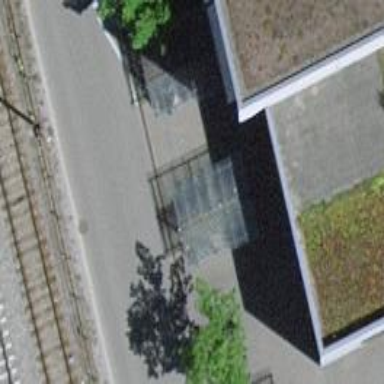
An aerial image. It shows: Bicycle parking area.